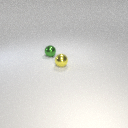
small yellow metal sphere to the right of small green metal sphere